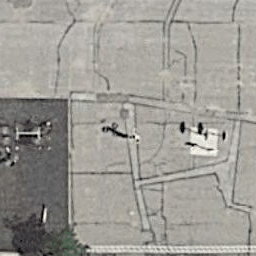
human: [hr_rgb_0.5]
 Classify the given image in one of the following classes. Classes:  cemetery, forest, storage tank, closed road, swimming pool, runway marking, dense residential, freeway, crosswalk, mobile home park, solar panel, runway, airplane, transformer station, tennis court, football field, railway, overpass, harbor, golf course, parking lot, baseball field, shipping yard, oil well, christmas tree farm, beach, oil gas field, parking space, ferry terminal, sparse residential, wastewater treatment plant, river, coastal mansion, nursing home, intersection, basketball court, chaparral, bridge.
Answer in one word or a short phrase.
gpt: basketball court